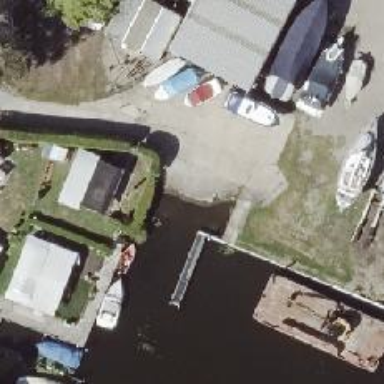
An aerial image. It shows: Slipway on leisure land.